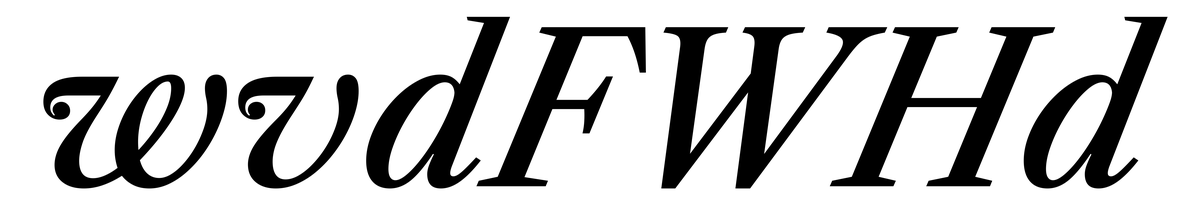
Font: LibreCaslonText-Italic_Medium_Italic